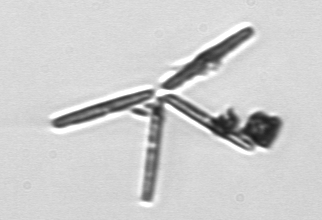
Label: Thalassionema